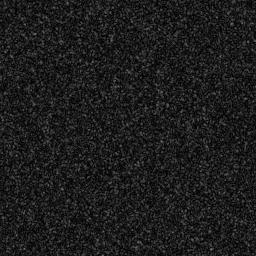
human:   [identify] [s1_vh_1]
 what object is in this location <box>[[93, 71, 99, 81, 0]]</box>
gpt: <ref>1 small ship at the bottom right</ref>